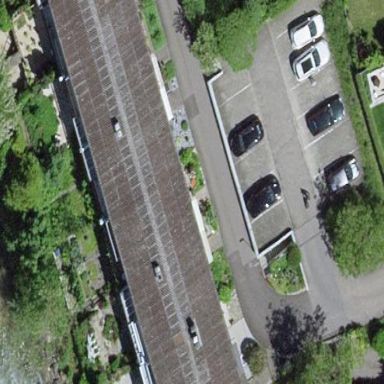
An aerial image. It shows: Terrace building.